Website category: sports
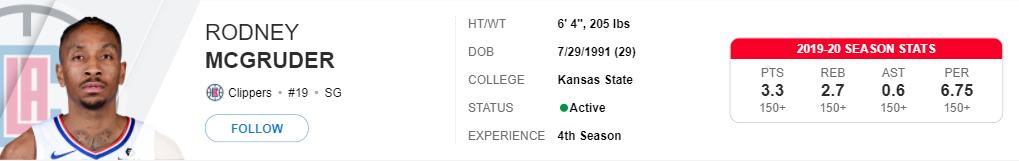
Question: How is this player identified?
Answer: Rodney McGruder

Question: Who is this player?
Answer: Rodney McGruder

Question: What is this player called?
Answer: Rodney McGruder

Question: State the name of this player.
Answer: Rodney McGruder

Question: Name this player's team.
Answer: Clippers

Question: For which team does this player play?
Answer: Clippers

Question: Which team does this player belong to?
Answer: Clippers

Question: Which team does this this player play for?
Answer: Clippers

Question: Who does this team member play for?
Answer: Clippers

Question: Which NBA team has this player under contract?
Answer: Clippers

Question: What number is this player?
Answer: #19

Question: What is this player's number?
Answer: #19

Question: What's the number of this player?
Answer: #19

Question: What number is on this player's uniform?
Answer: #19

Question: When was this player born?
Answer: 7/29/1991

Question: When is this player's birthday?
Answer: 7/29/1991

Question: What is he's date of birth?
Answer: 7/29/1991

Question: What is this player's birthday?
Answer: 7/29/1991

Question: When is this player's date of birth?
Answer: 7/29/1991

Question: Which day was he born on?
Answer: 7/29/1991

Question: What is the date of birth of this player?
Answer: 7/29/1991

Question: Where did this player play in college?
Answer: Kansas State

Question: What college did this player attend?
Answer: Kansas State

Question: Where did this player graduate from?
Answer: Kansas State

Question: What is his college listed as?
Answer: Kansas State

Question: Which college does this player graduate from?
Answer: Kansas State

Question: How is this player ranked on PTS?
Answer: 3.3

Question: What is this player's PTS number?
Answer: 3.3

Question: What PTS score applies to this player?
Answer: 3.3

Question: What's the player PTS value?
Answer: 3.3

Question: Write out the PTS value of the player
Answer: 3.3

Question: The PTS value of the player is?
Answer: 3.3

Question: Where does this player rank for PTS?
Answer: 150+

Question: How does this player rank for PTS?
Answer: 150+

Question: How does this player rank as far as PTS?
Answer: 150+

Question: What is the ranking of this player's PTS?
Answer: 150+

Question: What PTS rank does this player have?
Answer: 150+

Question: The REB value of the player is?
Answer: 2.7

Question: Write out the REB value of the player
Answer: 2.7

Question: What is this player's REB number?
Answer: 2.7

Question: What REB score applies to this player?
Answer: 2.7

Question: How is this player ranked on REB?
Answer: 2.7

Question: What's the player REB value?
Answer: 2.7

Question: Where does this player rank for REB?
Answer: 150+

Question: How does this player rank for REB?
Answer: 150+

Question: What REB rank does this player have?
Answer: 150+

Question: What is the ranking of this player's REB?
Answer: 150+

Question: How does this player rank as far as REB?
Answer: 150+

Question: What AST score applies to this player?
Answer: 0.6

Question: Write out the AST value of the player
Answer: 0.6

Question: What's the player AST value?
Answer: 0.6

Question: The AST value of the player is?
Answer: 0.6

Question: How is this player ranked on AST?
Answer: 0.6

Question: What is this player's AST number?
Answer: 0.6

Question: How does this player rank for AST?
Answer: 150+

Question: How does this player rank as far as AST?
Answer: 150+

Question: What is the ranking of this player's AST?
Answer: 150+

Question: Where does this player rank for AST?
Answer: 150+

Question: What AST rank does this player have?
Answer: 150+

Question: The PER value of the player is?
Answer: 6.75

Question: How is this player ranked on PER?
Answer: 6.75

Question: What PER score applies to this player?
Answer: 6.75

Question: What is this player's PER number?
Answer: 6.75

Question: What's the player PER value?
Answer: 6.75